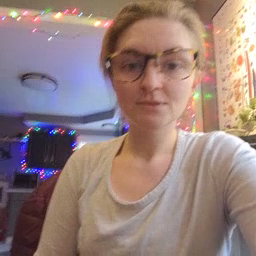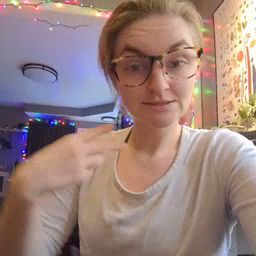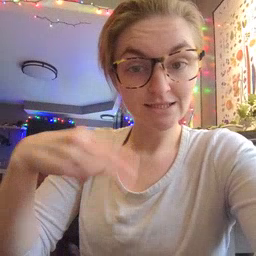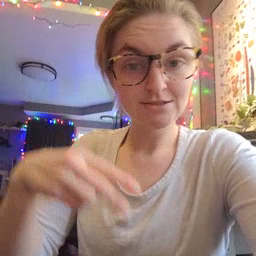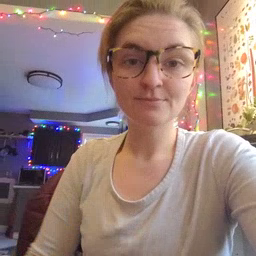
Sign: dance